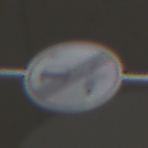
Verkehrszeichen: EndeVerbotUeberholenEinspurigeFahrzeuge
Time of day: Midday
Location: Roofed (Urban)
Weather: Overcast
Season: NotSpecified
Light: Artificial